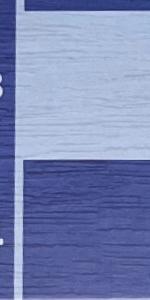
Label: Empty